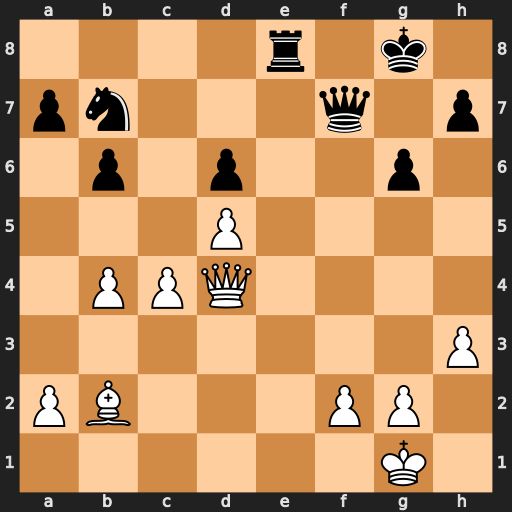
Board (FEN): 4r1k1/pn3q1p/1p1p2p1/3P4/1PPQ4/7P/PB3PP1/6K1
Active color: w
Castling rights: -
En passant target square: -
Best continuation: Qh8#